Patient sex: M
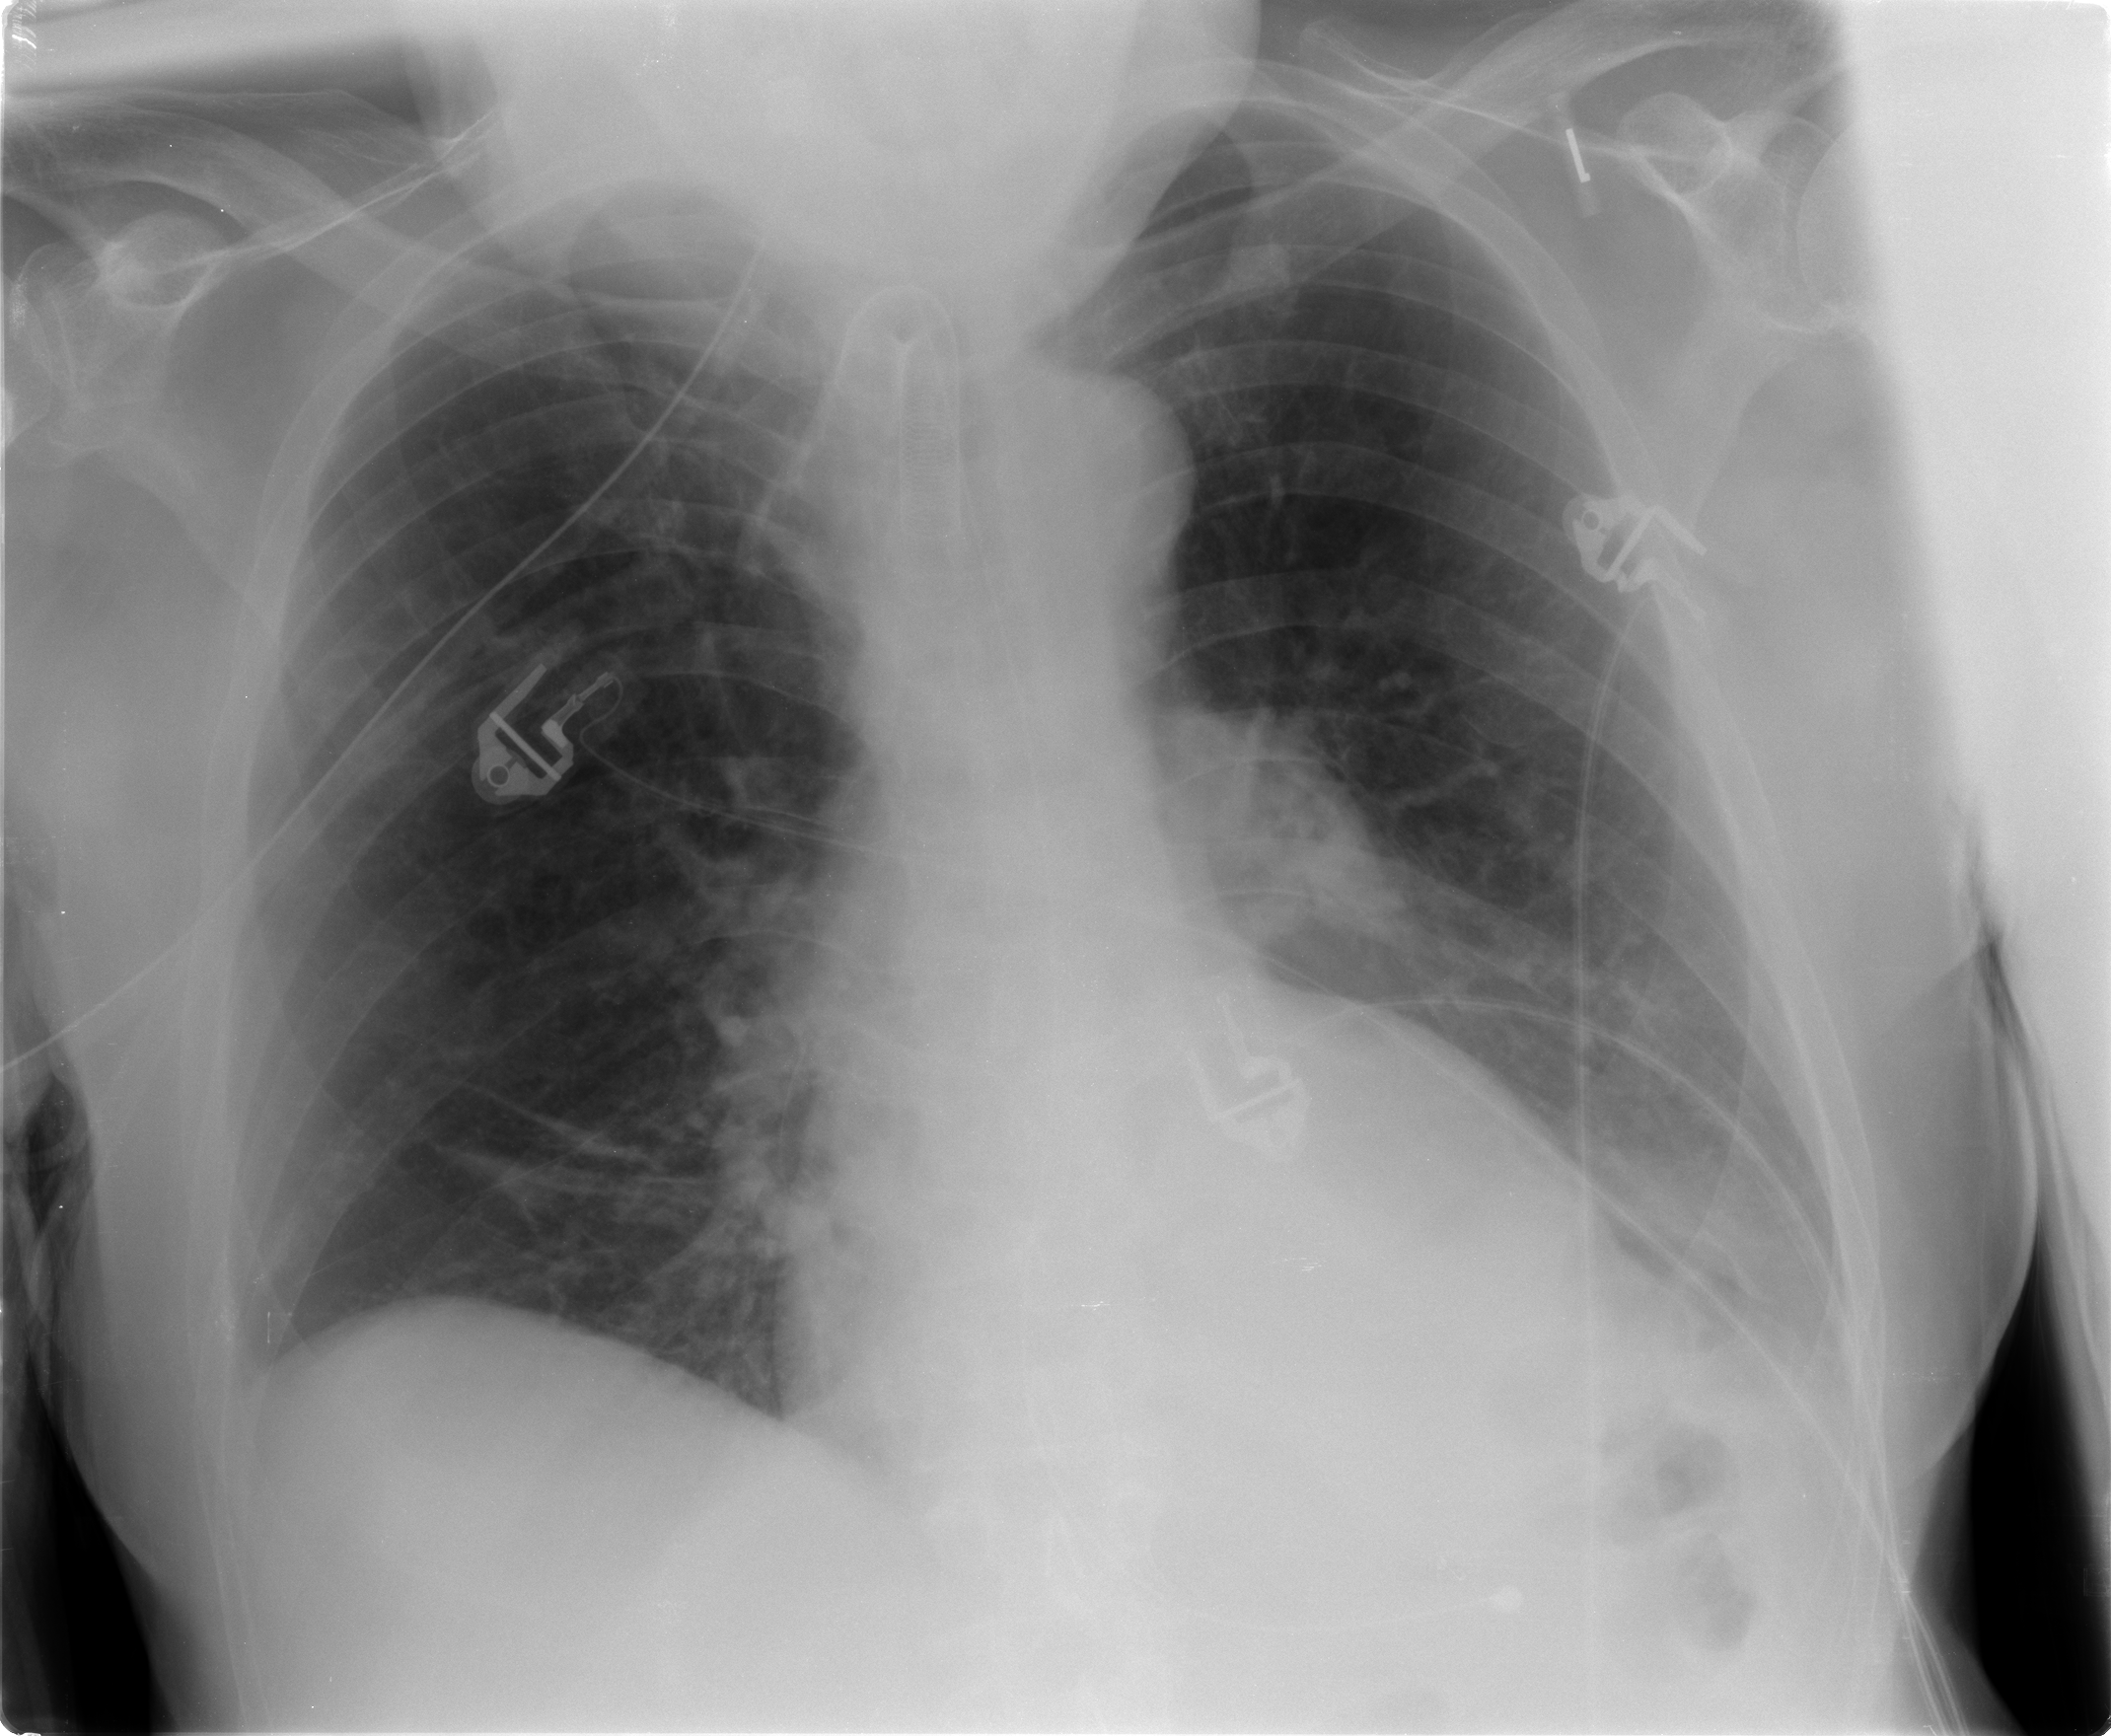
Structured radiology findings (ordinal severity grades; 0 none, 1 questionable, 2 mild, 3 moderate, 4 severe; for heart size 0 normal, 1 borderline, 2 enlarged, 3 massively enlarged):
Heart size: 2
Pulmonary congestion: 0
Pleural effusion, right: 0
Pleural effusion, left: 0
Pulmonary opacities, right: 0
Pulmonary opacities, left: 0
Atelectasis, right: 2
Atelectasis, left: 2